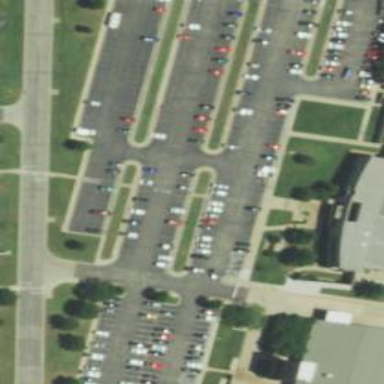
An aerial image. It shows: Parking area with surface.